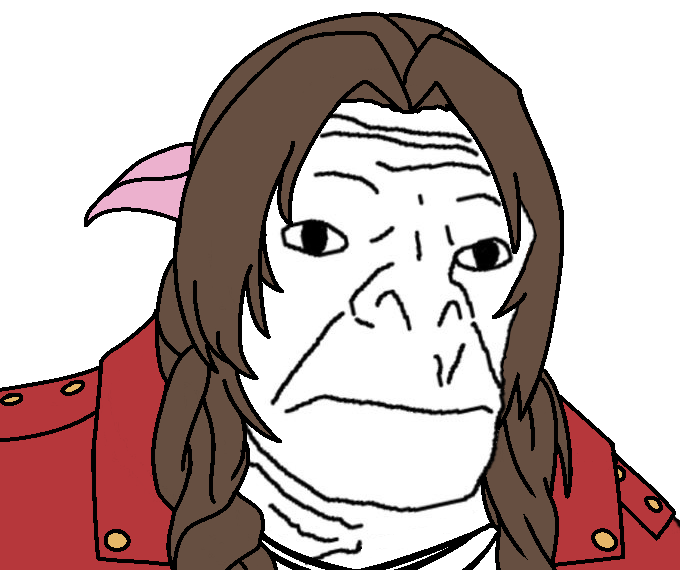
Label: 5_Craig